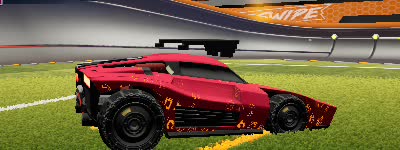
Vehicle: breakout